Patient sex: M
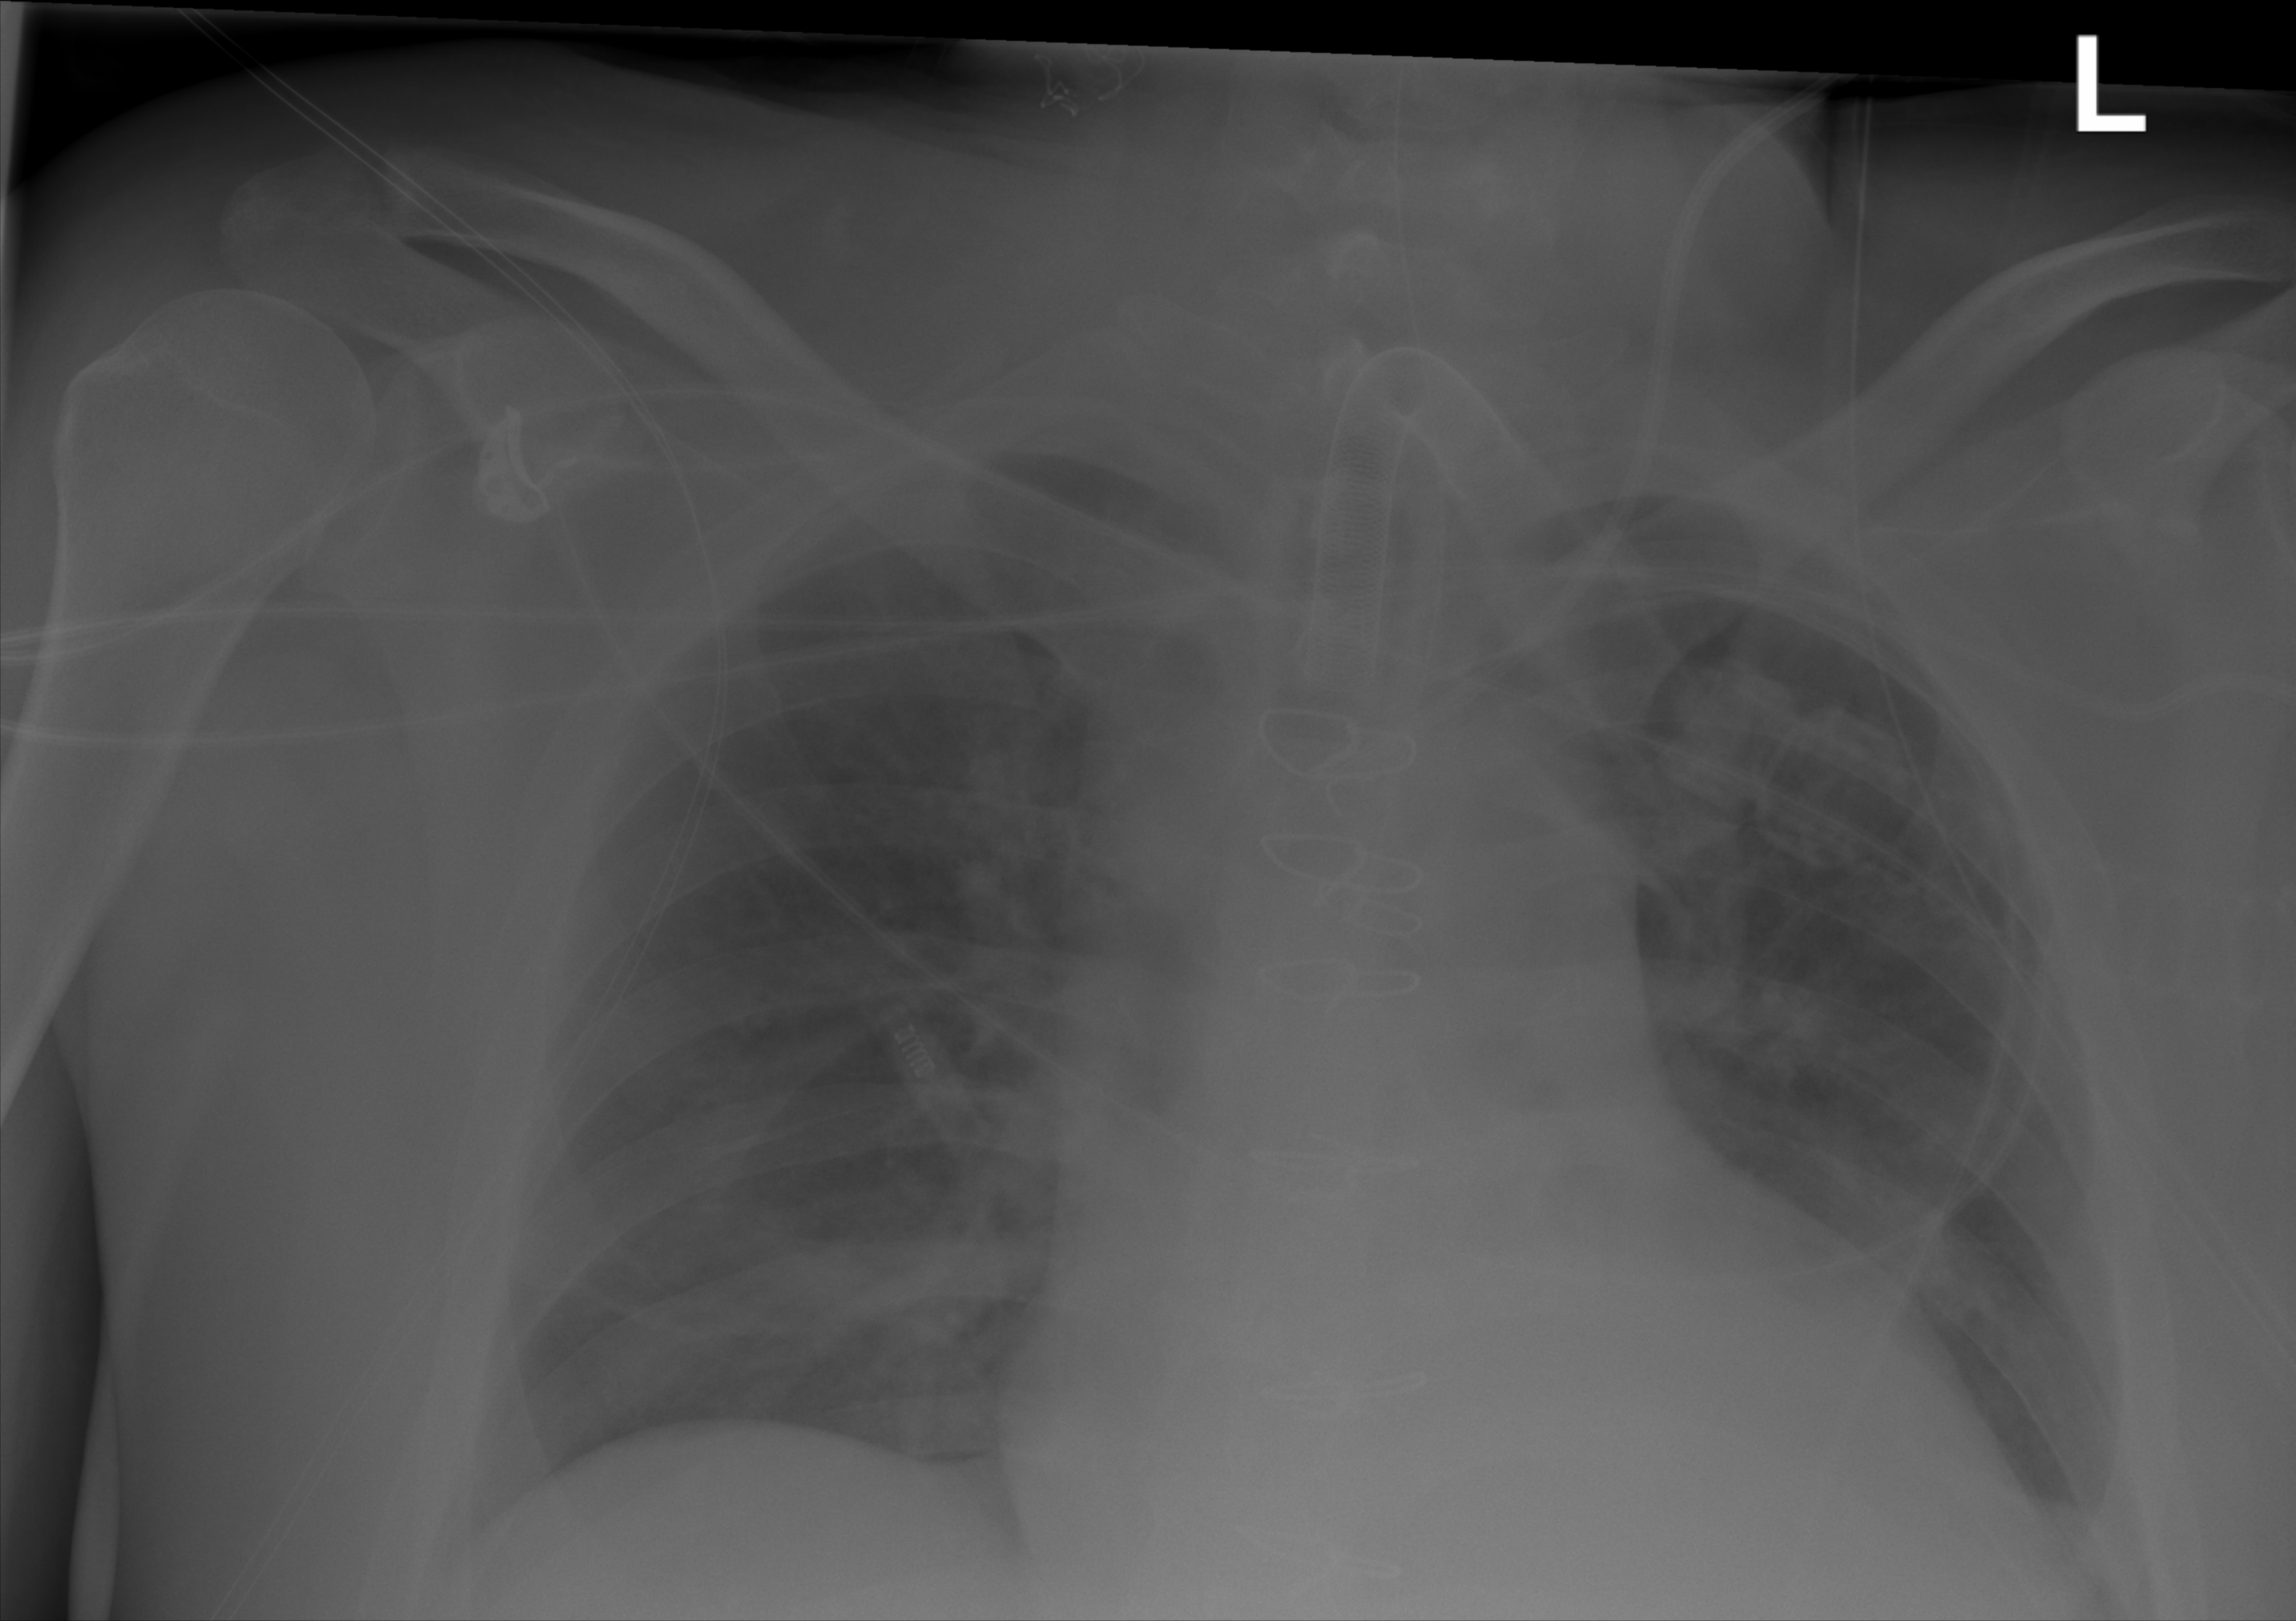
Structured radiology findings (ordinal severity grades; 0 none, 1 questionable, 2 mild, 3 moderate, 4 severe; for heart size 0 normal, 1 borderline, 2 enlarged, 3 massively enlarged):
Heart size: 2
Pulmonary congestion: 0
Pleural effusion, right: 2
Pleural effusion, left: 0
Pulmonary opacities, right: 0
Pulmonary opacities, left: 0
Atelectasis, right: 0
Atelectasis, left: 2